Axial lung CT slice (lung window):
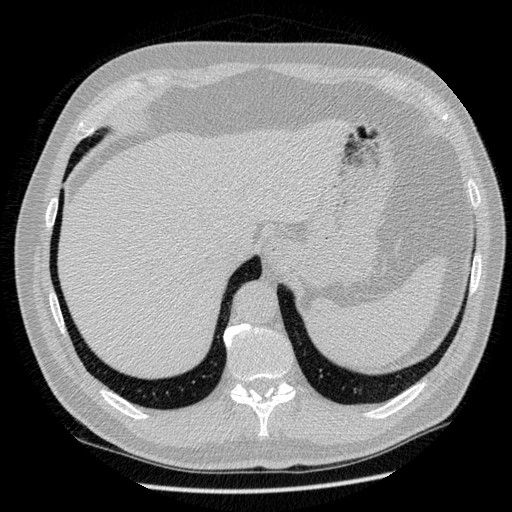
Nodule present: no